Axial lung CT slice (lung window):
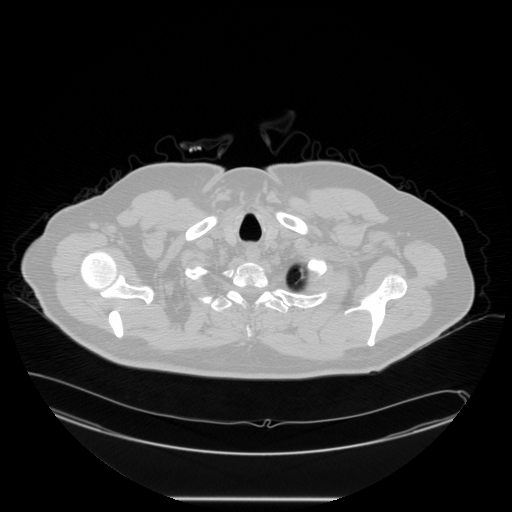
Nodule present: no